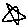
Label: star